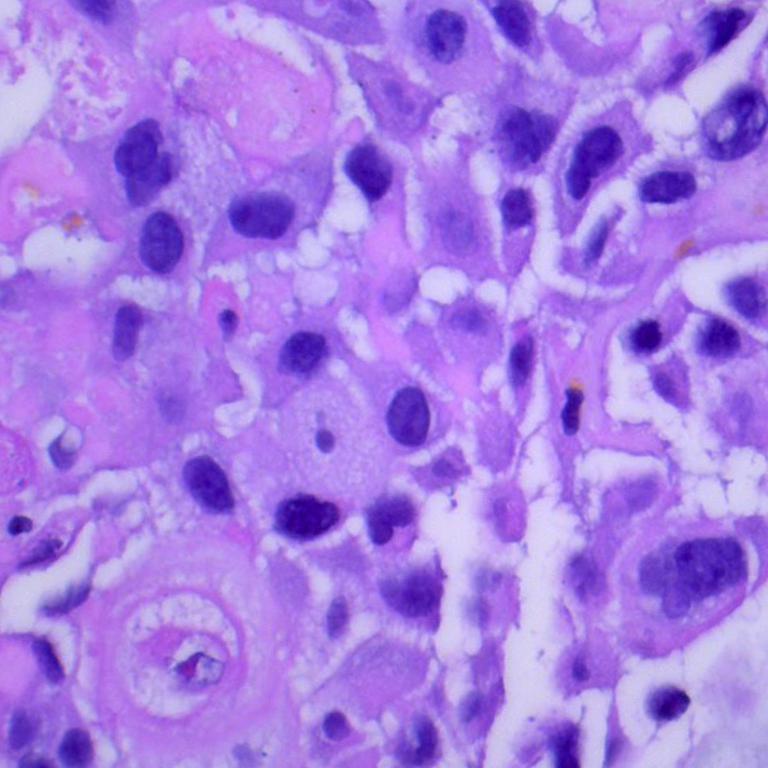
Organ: lung
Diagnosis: squamous carcinomas